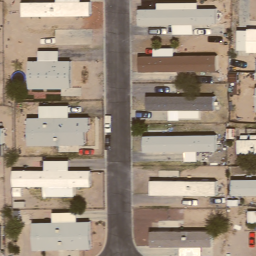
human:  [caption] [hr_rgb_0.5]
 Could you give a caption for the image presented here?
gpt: Many mobile homes arranged in lines in the mobile home park .

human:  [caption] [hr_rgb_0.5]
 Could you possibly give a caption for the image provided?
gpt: Lots of mobile homes with plants surrounded in the mobile home park .

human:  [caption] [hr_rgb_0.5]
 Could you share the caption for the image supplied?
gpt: Many mobile homes are arranged neatly in the mobile home park .

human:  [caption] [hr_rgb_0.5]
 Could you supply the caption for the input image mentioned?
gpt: Many mobile homes arranged in lines in the mobile home park and some roads go through this area .

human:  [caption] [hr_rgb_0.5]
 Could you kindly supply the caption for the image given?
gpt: Lots of mobile homes arranged in lines and some roads go through this area .